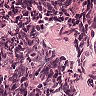
Metastatic tissue present: no